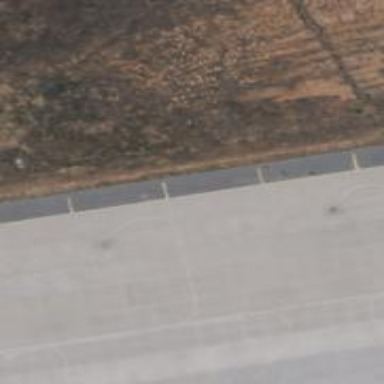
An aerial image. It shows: Image of taxiway at airport.